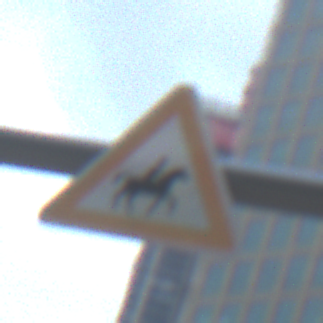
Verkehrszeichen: ReiterLinks
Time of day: MorningAfternoon
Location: Outdoor (Urban)
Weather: PartlyCloudy
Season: NotSpecified
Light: Natural